Question: I'm working on a Facebook app and have invited some testers to join in.
It has been tested on PC (IE, Chrome, FF) and on my Macbook Pro Maverick (Safari) with no problems.
However, our client (who also uses a Macbook Pro, OS-version unknown) is greeted by the message below - but only in Safari. Our server runs a 2003 IIS with Wildcard SSL certificate. I and several others are unable to replicate the error - and I belive that it's a local problem, since it works in Firefox on his computer.
I've read about client certificates and they are apparently "an optional part"
Any suggestions regarding how to fix it or what I tell our client?

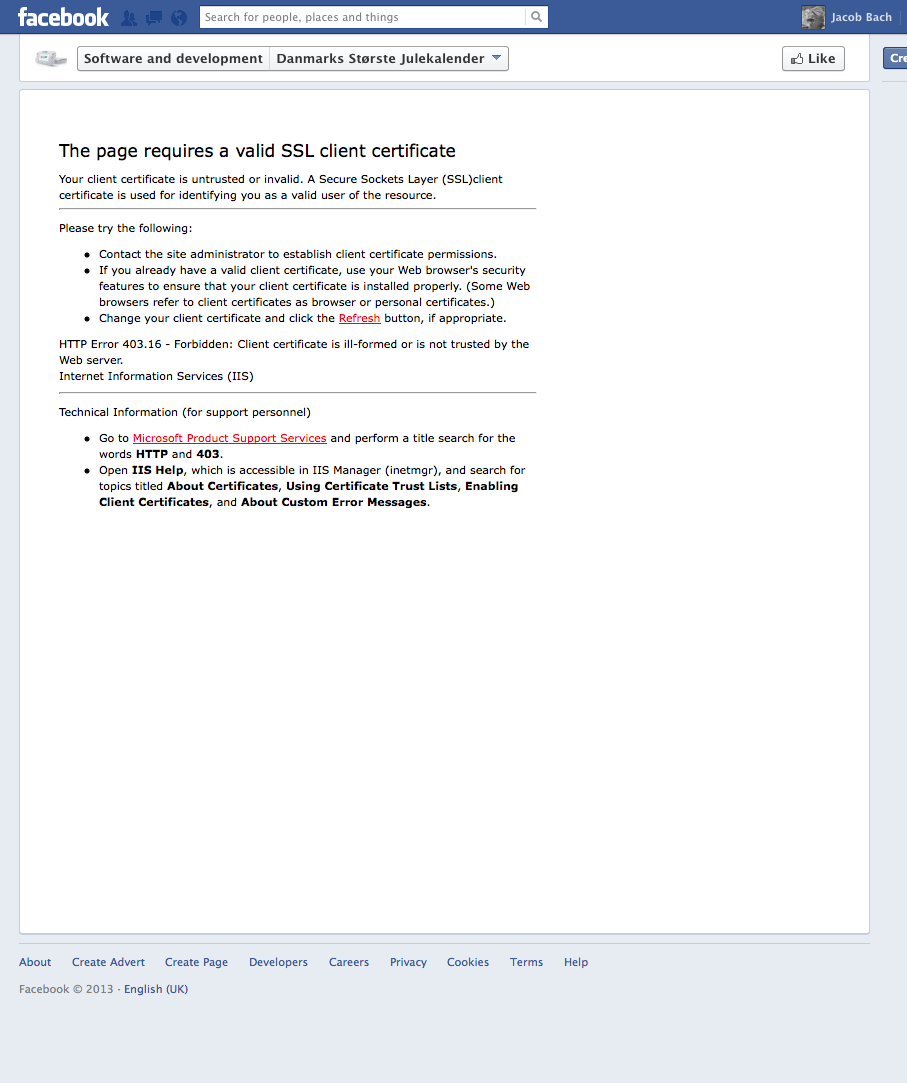
Answer: I've just searched on the internet and I've found same problem in other forum.
Open below link, and read the answer given, It can solve your question.
<URL>
Hope, It will helps to you.
Thanks!